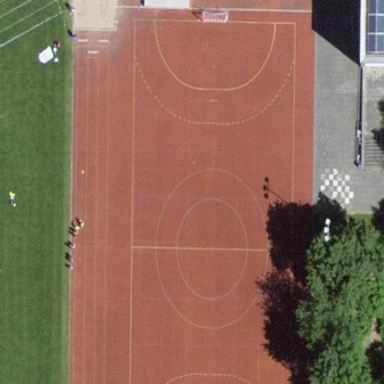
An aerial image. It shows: Multi-sport pitch with tartan surface for leisure activities on land.